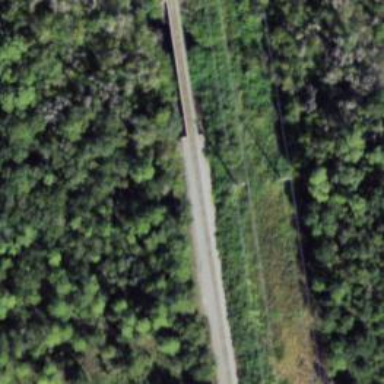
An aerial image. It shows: Railway track.